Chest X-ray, AP view. Patient: 26 years old, sex F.
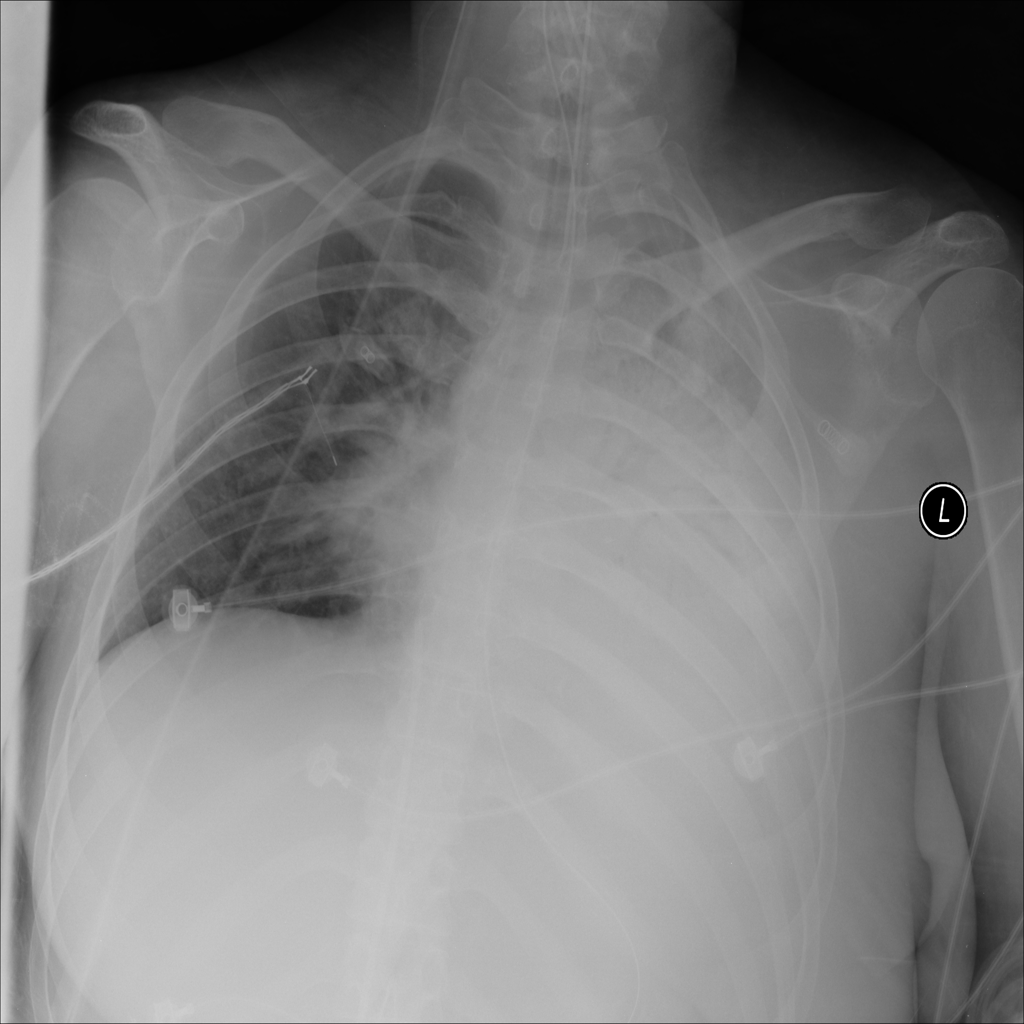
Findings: No Finding